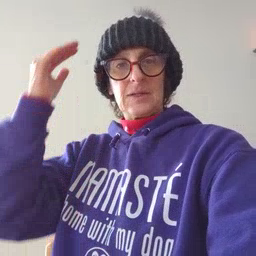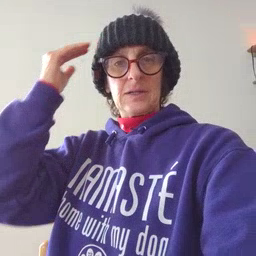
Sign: head